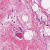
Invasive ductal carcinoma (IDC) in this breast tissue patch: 0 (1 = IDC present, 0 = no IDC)